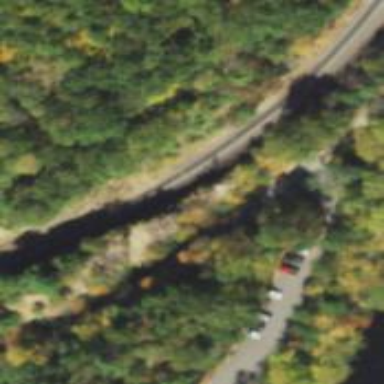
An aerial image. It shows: Abandoned railway running parallel to service road with asphalt surface.